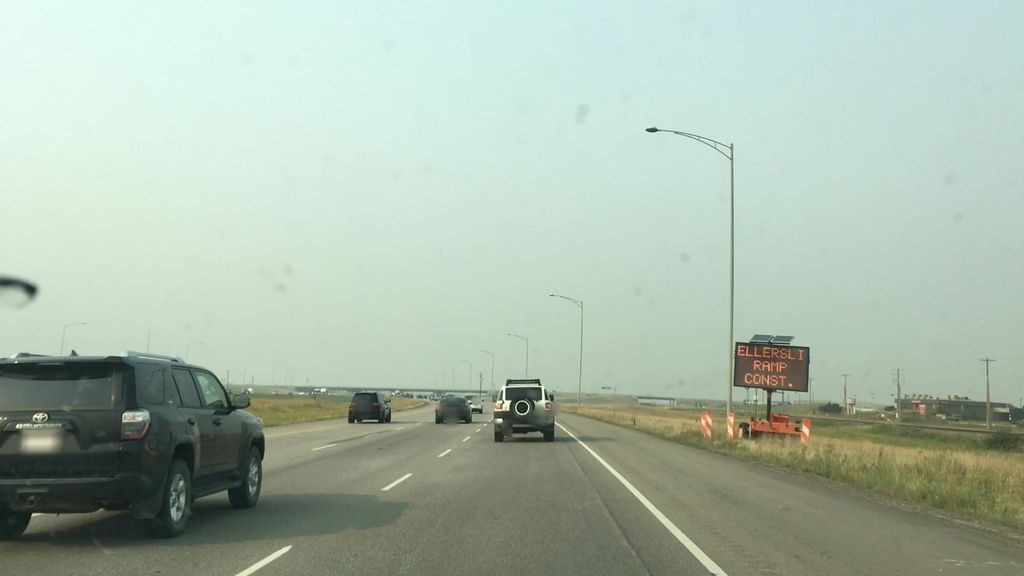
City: edmonton